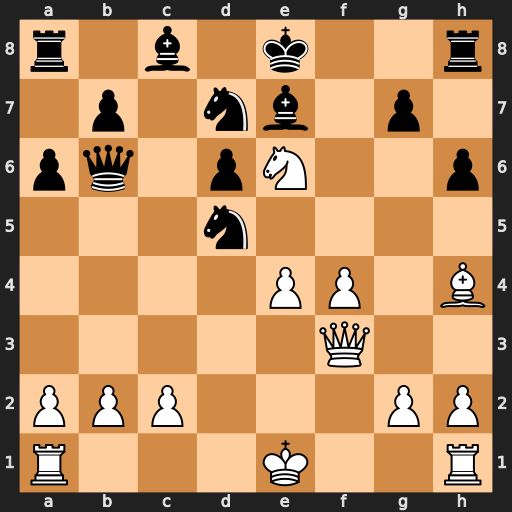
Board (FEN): r1b1k2r/1p1nb1p1/pq1pN2p/3n4/4PP1B/5Q2/PPP3PP/R3K2R
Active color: w
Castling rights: KQkq
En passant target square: -
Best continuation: Qh5+ g6 Qxg6#